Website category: book
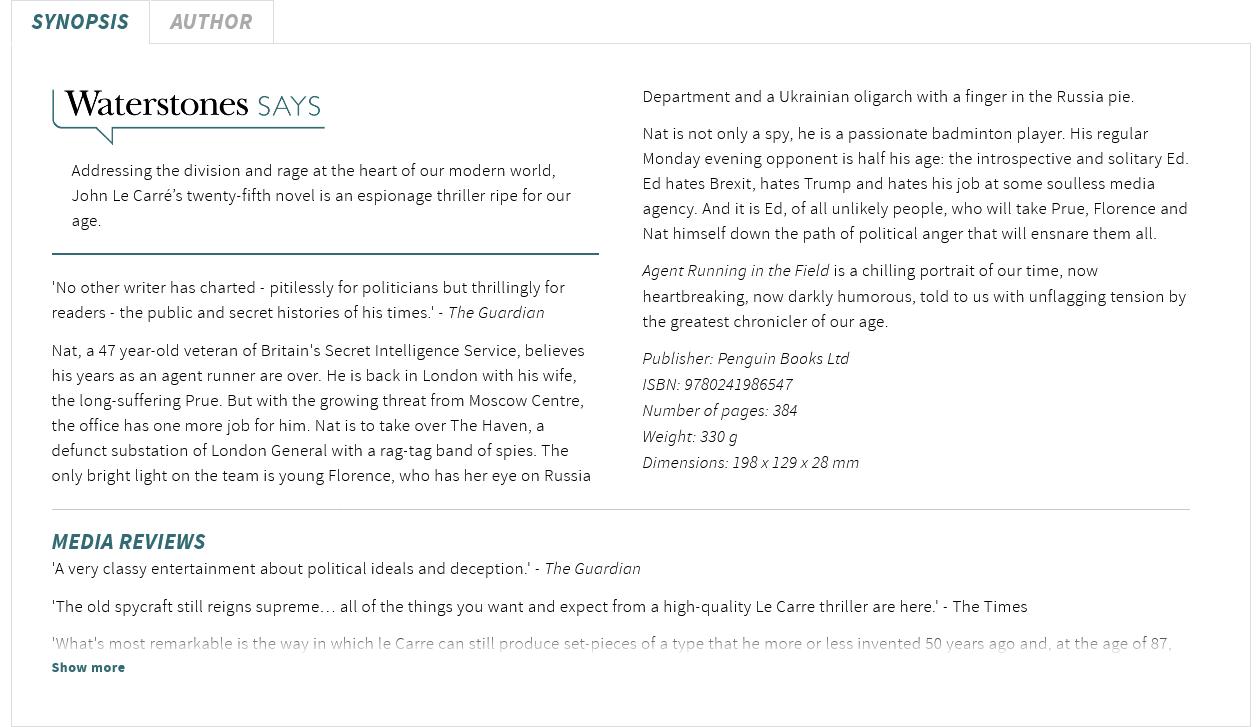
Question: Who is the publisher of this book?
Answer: Penguin Books Ltd

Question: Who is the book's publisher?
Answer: Penguin Books Ltd

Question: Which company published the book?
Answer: Penguin Books Ltd

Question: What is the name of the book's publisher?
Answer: Penguin Books Ltd

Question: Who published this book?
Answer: Penguin Books Ltd

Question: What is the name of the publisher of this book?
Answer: Penguin Books Ltd

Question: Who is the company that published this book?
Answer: Penguin Books Ltd

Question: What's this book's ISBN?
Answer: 9780241986547

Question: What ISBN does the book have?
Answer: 9780241986547

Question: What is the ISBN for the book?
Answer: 9780241986547

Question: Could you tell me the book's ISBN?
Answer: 9780241986547

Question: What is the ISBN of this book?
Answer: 9780241986547

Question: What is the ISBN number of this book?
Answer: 9780241986547

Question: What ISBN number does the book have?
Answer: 9780241986547

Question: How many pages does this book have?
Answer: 384

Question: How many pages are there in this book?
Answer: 384

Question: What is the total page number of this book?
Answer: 384

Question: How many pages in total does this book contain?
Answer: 384

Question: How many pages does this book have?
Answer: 384

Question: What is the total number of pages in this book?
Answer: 384

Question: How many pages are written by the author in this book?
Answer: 384

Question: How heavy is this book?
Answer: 330 g

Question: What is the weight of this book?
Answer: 330 g

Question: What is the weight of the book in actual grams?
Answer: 330 g

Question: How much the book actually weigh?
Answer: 330 g

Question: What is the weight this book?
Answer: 330 g

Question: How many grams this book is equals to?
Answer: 330 g

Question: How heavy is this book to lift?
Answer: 330 g

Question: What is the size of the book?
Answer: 198 x 129 x 28 mm

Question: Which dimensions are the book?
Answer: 198 x 129 x 28 mm

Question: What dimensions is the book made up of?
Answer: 198 x 129 x 28 mm

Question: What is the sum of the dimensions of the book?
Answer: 198 x 129 x 28 mm

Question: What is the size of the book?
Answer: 198 x 129 x 28 mm

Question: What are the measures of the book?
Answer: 198 x 129 x 28 mm

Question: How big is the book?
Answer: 198 x 129 x 28 mm